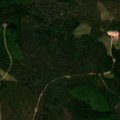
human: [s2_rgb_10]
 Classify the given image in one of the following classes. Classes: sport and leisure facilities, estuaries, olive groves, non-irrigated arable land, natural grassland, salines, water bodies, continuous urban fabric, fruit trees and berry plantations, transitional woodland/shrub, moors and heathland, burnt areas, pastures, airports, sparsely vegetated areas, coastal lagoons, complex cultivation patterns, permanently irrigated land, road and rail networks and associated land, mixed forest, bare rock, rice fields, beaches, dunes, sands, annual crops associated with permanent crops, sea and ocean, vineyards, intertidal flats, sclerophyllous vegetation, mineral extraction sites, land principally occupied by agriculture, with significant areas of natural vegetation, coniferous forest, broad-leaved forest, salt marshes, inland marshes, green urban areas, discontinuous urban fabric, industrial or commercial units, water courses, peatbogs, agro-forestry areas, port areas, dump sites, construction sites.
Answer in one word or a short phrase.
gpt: coniferous forest, mixed forest